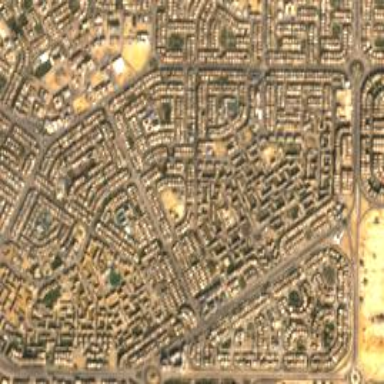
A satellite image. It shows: Residential area within neighborhood.